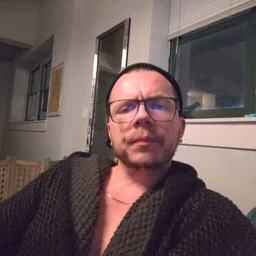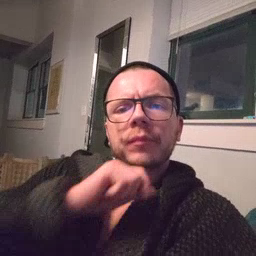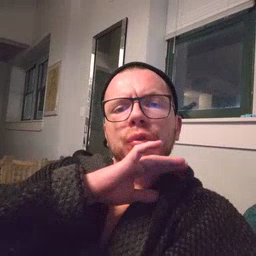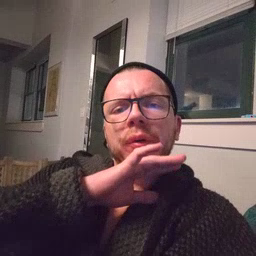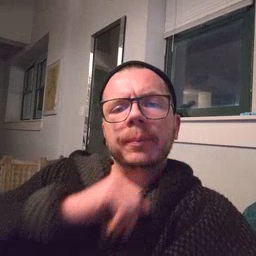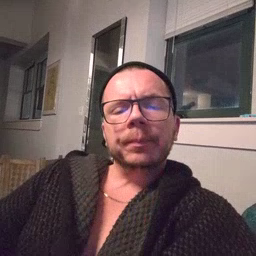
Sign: dirty